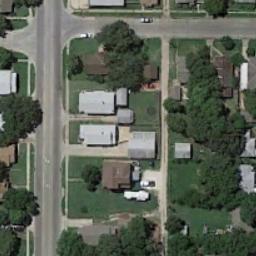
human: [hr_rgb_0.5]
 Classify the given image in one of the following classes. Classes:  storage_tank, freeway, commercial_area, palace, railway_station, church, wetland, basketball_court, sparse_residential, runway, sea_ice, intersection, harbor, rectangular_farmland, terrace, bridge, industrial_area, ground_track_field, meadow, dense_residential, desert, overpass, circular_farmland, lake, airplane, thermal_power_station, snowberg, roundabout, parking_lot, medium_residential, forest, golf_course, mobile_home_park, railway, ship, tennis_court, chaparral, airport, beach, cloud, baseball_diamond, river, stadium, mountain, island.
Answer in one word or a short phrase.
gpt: medium_residential